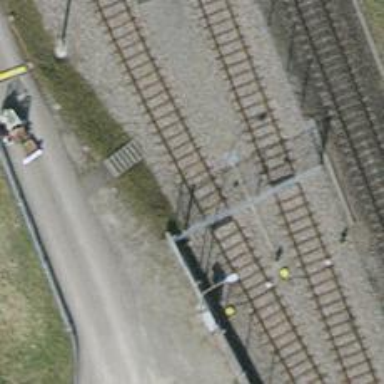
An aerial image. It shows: Rail spur with electrified contact line.